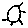
Label: sun